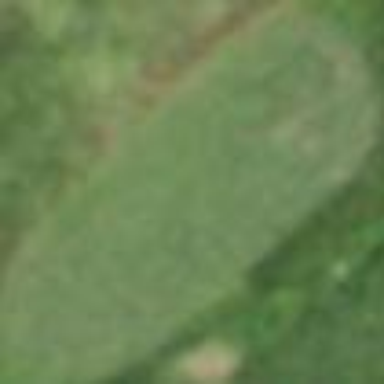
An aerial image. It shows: Golf tee.